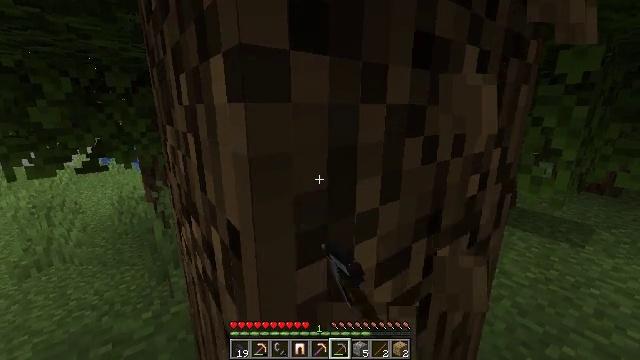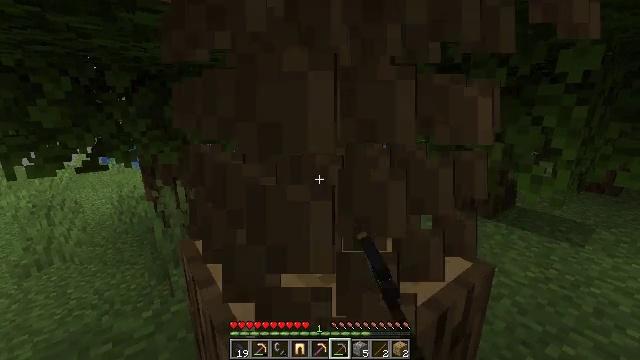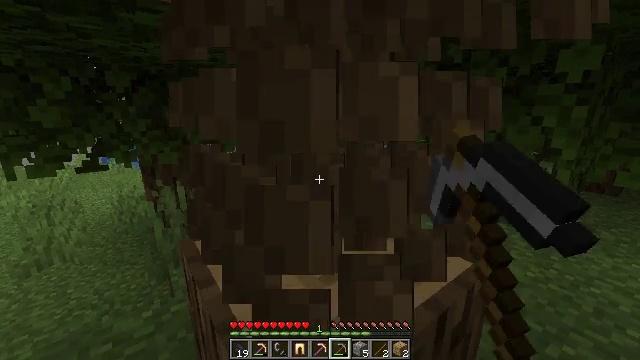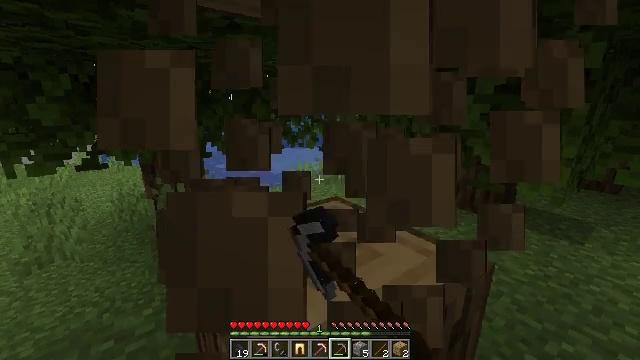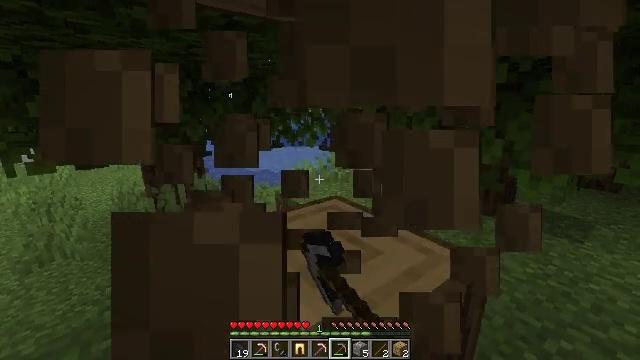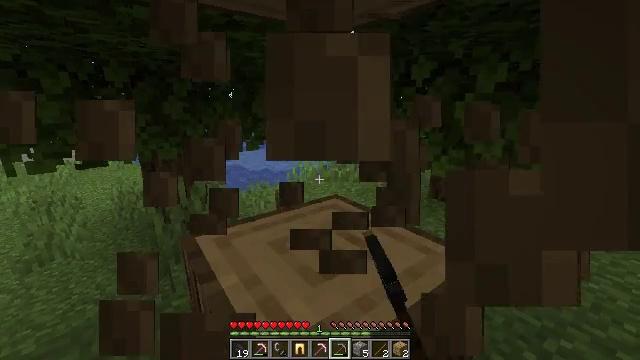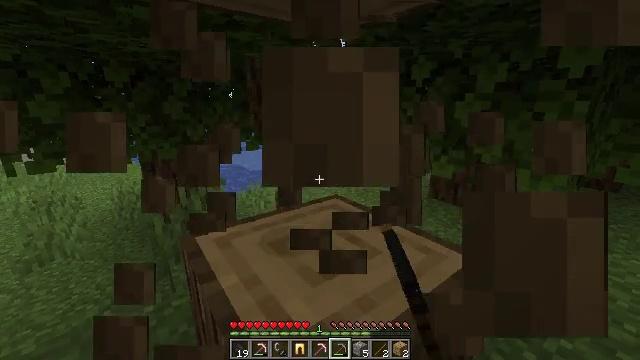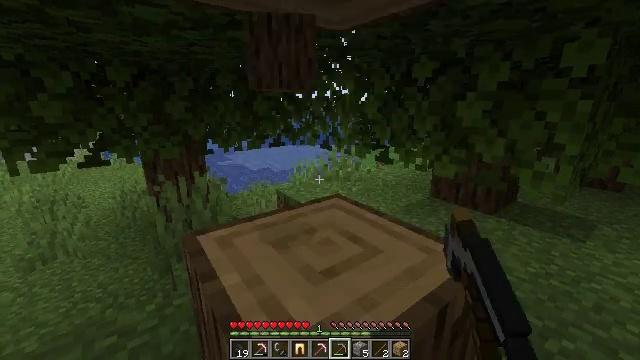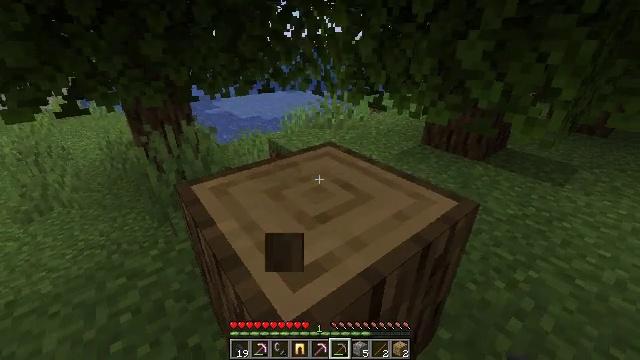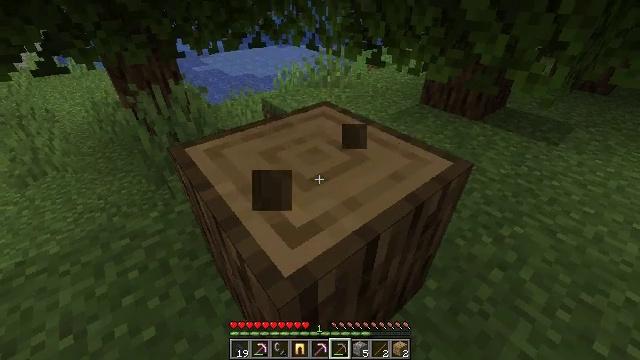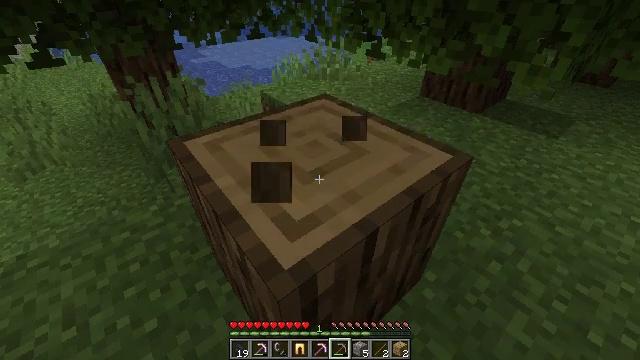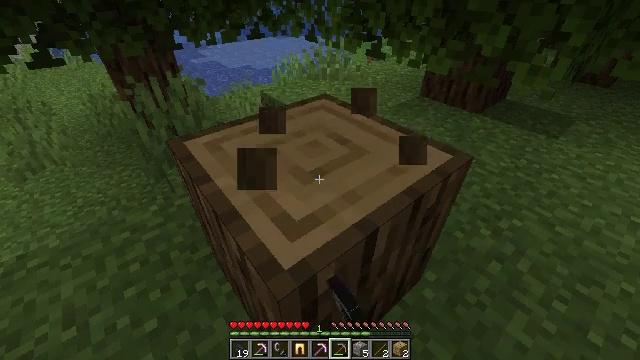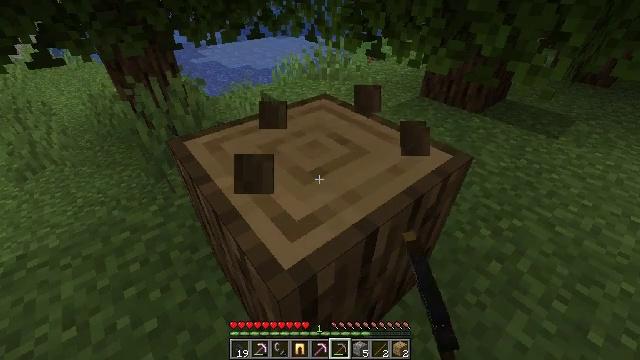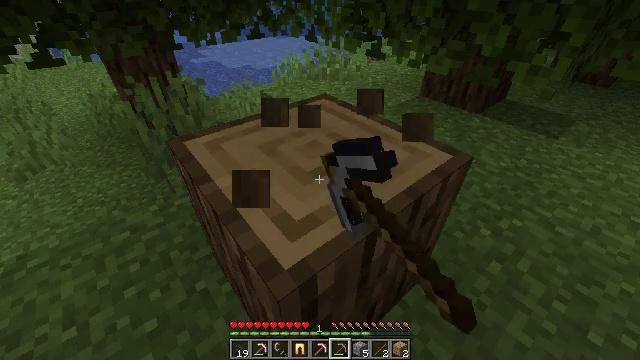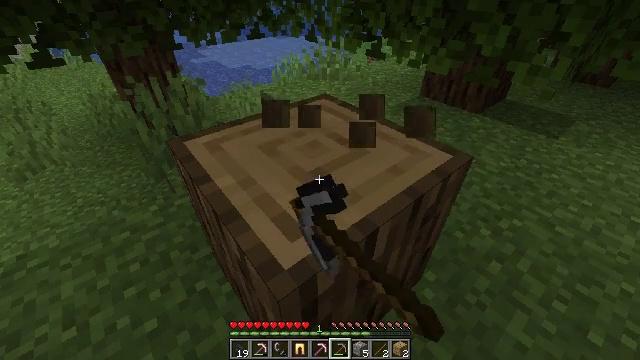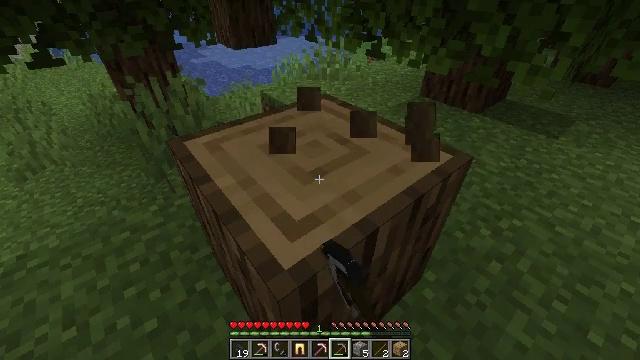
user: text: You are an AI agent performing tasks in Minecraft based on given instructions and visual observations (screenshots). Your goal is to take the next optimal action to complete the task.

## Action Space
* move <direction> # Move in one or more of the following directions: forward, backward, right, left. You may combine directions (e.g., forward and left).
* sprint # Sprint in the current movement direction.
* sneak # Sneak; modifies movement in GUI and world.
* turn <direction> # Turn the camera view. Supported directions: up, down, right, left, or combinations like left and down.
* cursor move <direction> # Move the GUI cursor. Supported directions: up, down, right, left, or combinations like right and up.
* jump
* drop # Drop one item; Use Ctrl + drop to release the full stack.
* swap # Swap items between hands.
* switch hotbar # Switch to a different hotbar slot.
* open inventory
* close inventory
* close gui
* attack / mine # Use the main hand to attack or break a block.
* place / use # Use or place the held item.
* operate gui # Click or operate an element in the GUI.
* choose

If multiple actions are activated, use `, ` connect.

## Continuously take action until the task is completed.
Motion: motion action
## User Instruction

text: Chop down the oak log.
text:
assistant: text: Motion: attack / mine
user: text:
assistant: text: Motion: attack / mine
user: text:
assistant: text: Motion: attack / mine
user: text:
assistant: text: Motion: attack / mine
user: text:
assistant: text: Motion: attack / mine
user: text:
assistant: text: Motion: attack / mine
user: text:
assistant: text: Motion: attack / mine
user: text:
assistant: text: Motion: turn right and down, attack / mine
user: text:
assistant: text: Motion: turn right and down, attack / mine
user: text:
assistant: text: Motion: turn down, attack / mine
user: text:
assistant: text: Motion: attack / mine
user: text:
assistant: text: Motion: attack / mine
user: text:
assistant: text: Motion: attack / mine
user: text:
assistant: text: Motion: attack / mine
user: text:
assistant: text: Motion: attack / mine
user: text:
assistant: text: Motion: attack / mine
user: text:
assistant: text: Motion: attack / mine
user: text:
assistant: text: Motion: attack / mine
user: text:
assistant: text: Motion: attack / mine
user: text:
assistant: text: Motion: attack / mine
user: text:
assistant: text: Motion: attack / mine
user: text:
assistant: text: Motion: attack / mine
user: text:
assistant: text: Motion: attack / mine
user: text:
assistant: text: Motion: attack / mine
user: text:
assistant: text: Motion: attack / mine
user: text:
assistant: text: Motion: attack / mine
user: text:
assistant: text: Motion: attack / mine
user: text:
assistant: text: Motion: attack / mine
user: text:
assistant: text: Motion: attack / mine
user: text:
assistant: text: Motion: attack / mine